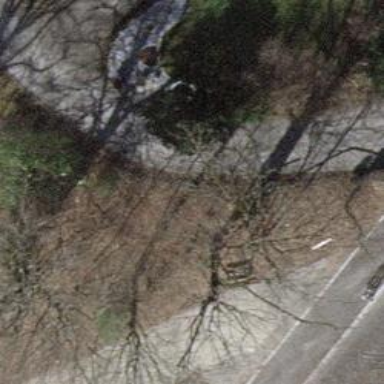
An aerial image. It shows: Asphalt driveway used as service road.